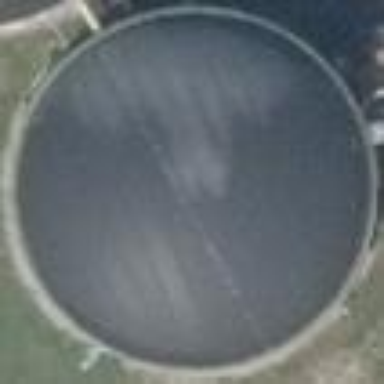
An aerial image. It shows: Building with storage tank.